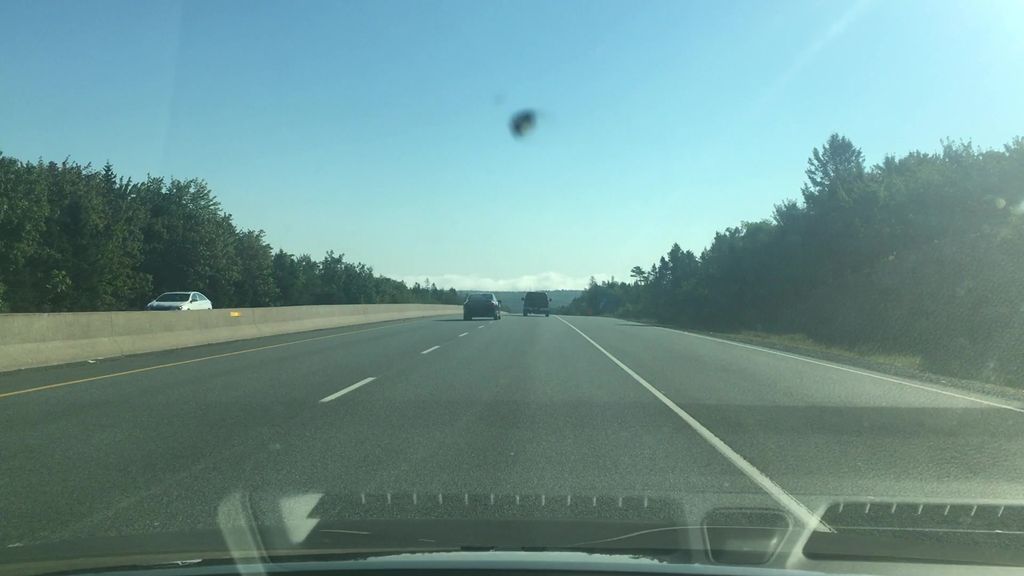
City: halifax